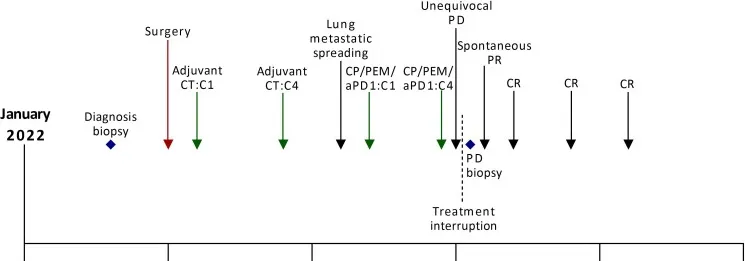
Case report timeline. APD1, anti-Programmed cell Death 1; C, cycle; CP, carboplatin; CT, chemotherapy; CR, complete response, PD, progressive disease; PEM, pemetrexed; PR, partial response.
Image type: chart (chart)